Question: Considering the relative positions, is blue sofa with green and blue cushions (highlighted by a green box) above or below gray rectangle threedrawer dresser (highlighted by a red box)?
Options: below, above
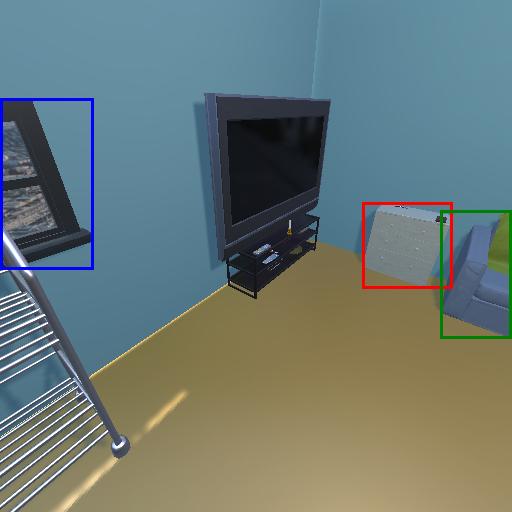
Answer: below